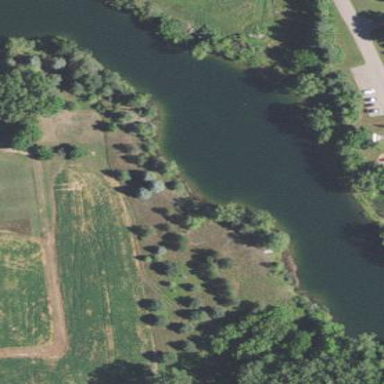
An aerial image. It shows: Peaceful pond surrounded by nature.